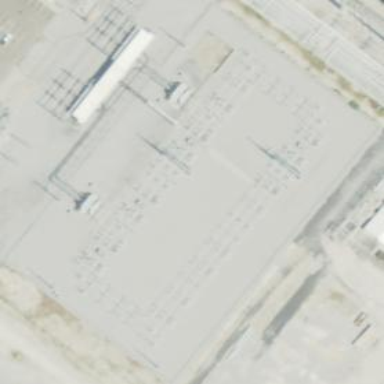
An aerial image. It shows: Power substation.